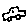
Label: car